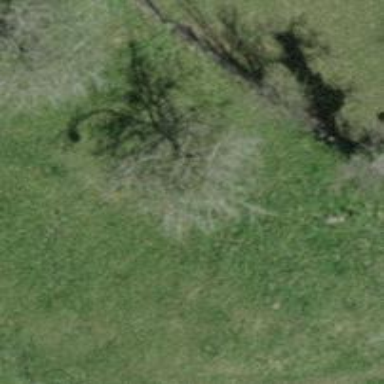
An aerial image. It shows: Row of trees in natural setting.